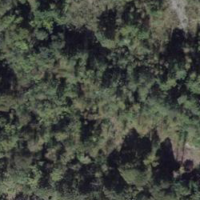
EUNIS habitat code: 32
Species observed at this site:
Lysandra bellargus
Amata phegea
Calopteryx splendens